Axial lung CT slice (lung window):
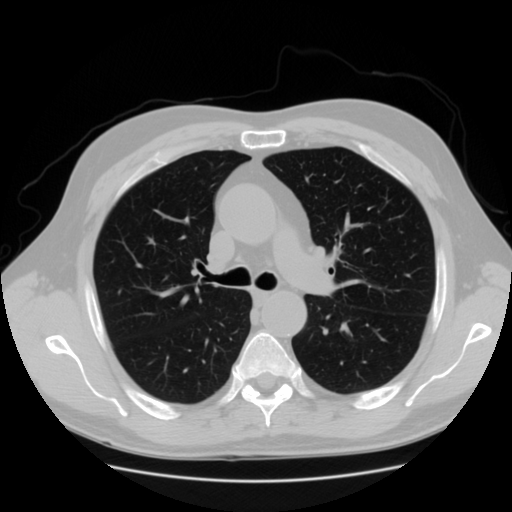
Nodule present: no